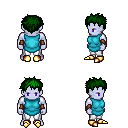
a pixel art fantasy rpg character, male body template, dark elf, purple skin, teal tunic, white pants, green bedhead hairstyle, cloth bracers, gold boots, four views (front, back, left, right), 2x2 character sprite sheet, small pixel art, hard edges, no anti-aliasing